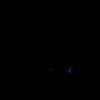
Label: space